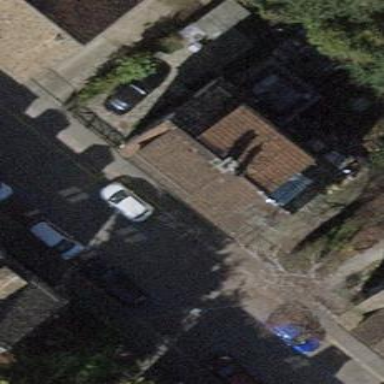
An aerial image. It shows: Semi-detached house.